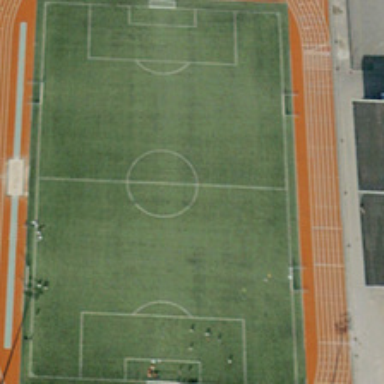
A football field is in a playground .